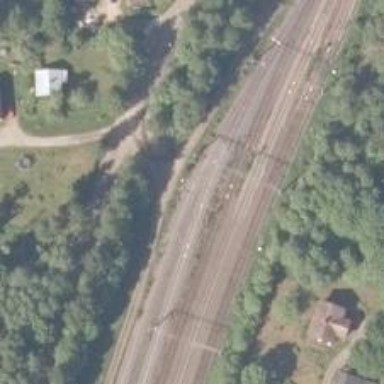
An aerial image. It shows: Wedge is used for the railway derail.